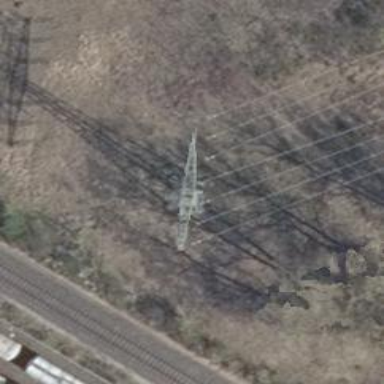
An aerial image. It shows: Power line is depicted.